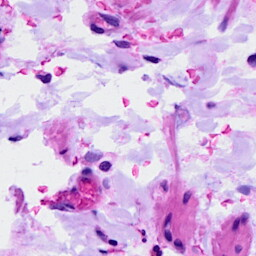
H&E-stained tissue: Ovarian